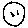
Label: circle